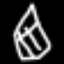
Label: diamond